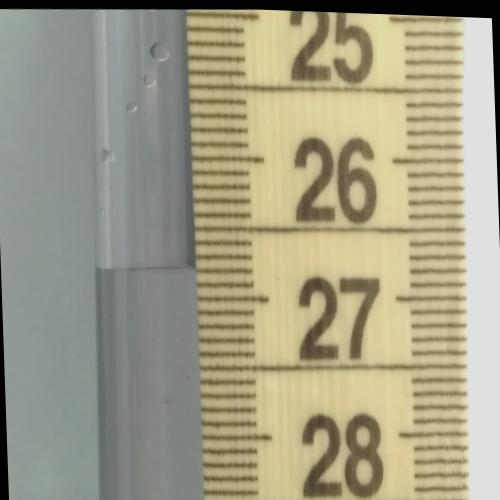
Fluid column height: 26.8 cm